Question: I'm trying to sum up total of the id inside the children with different child.
I want to get the value (getChildrenCount) from these child.
Here is the database:

I have tried this one
'''
//value for the jumlah pos
databaseReference.child("umumPos").child(model.getForumUid()).addValueEventListener(new ValueEventListener() {
@Override
public void onDataChange(@NonNull DataSnapshot dataSnapshot) {
if (dataSnapshot.exists()) {
for (DataSnapshot dataSnapshot1 : dataSnapshot.getChildren()) {
long size = dataSnapshot1.getChildrenCount();
holder.getTextViewPostThreadsCount().setText("Jumlah Pos: " + size);
}
}
}
@Override
public void onCancelled(@NonNull DatabaseError databaseError) {
}
});
'''
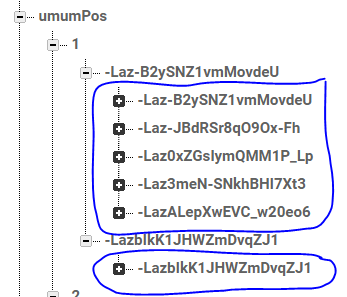
Answer: In your code when you are looping, you are getting 'size' equal to 1 and that's because under your second 'id', you only have one child. Try the following to add all children:
'''
long sum = 0;
for (DataSnapshot dataSnapshot1 : dataSnapshot.getChildren()) {
long size = dataSnapshot1.getChildrenCount();
sum += size;
holder.getTextViewPostThreadsCount().setText("Jumlah Pos: " + size);
}
'''